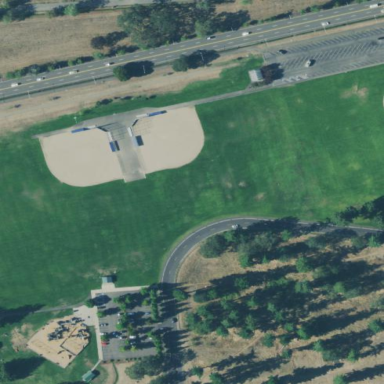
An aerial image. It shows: Baseball pitch for leisure and sports activities.